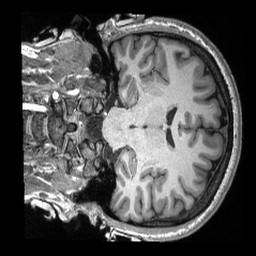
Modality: T1w
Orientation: coronal
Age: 21
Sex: male
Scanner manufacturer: siemens
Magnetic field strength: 3 T
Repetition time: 2.3 s
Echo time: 0.00308 s